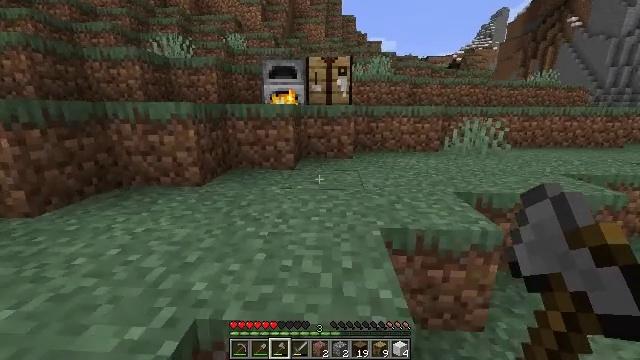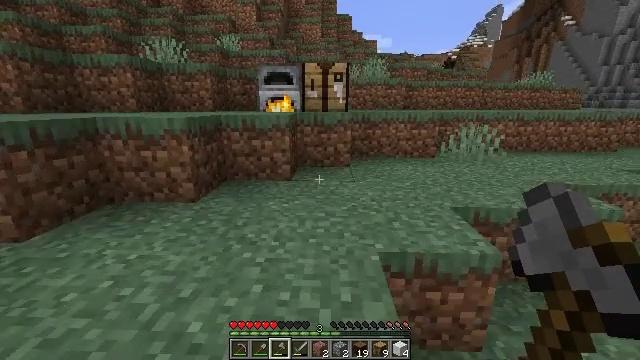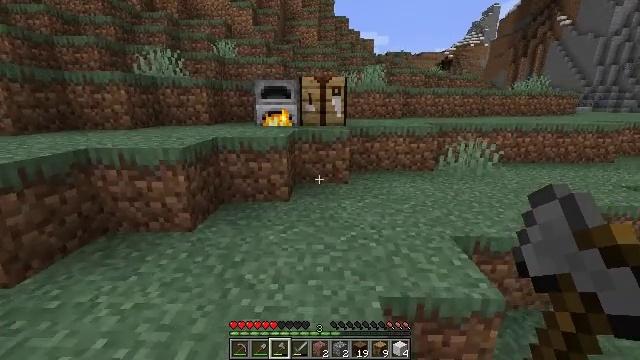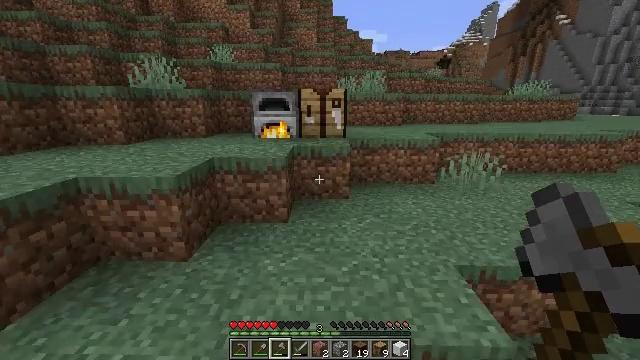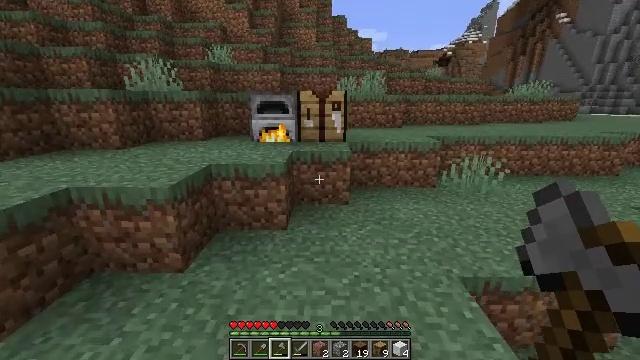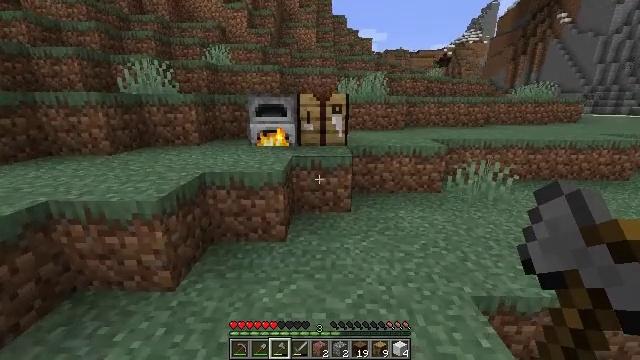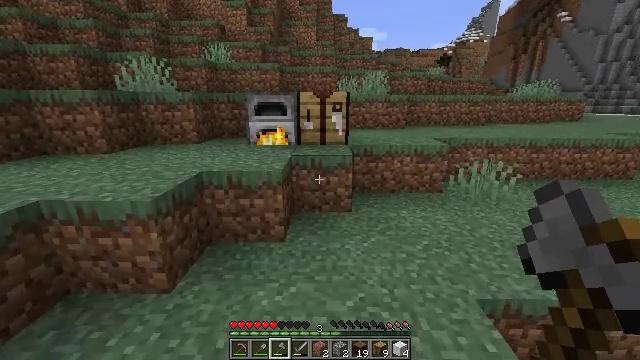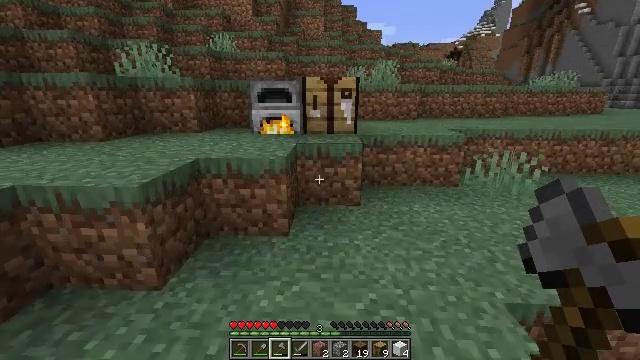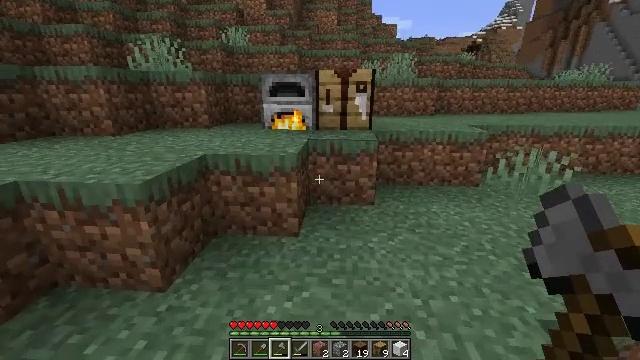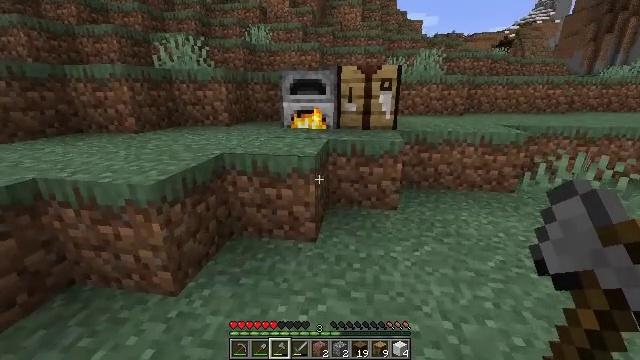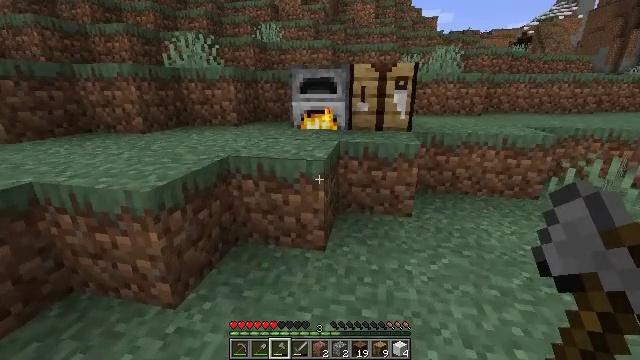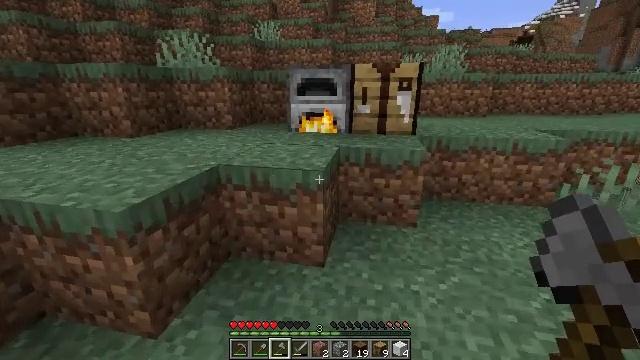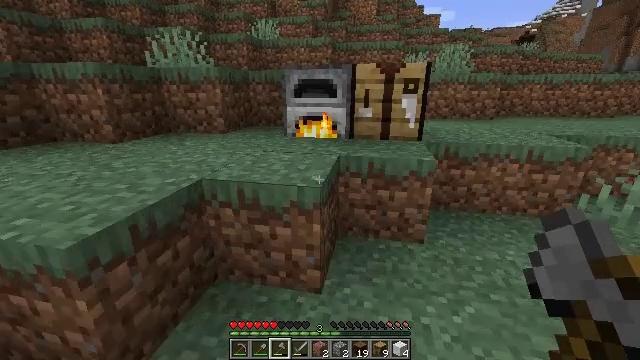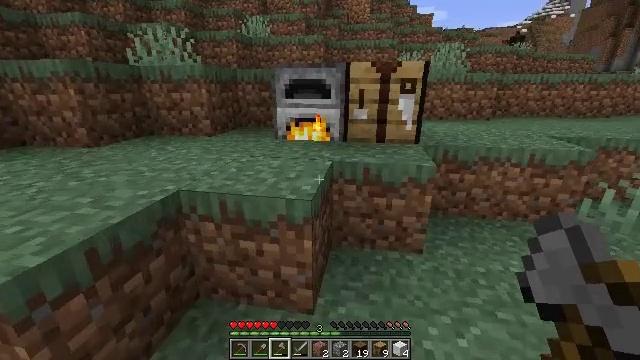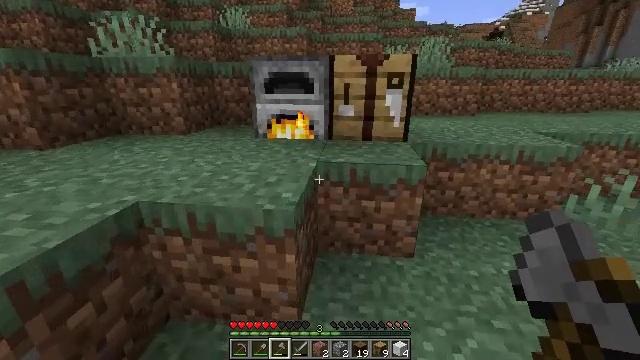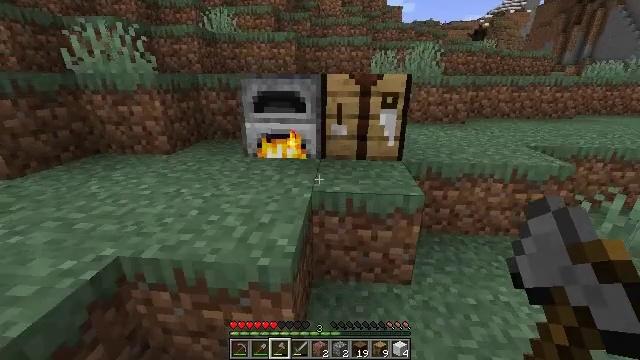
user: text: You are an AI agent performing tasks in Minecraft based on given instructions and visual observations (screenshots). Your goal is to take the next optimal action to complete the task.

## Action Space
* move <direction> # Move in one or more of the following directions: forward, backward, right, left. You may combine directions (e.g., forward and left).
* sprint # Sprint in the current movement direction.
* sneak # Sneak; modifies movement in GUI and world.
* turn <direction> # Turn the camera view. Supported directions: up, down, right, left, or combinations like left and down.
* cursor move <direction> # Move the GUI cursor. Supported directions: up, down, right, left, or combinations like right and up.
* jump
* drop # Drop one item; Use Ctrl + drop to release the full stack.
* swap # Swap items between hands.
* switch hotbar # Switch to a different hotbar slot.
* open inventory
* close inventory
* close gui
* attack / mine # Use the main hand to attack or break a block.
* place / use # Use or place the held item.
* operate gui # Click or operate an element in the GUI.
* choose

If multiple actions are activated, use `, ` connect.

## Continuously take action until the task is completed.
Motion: motion action
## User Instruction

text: craft item air
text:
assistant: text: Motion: move forward, jump
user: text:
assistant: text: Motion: move forward, jump
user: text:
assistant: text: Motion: move forward, jump
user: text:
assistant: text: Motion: move forward
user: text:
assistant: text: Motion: move forward
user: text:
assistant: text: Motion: move forward
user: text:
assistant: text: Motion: move forward, turn left
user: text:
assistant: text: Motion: move forward, turn left
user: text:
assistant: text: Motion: move forward, turn left
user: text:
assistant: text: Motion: move forward, turn left
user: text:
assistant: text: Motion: move forward
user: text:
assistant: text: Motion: move forward
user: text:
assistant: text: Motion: move forward, turn right
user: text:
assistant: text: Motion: move forward, turn right and down
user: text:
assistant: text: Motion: move forward and move left, turn right and down, jump
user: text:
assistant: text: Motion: move forward and move left, turn right and down, jump
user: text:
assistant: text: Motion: move forward and move left, turn right and down, jump
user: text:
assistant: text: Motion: move forward and move left, turn right and down, jump
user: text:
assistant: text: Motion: move forward and move left, turn right and down, jump
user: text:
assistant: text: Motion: move forward and move left, turn right
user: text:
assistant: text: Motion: move forward and move left, turn right
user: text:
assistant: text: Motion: move forward and move left
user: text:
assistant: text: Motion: move forward, turn left and up
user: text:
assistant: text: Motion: move forward, turn left and up
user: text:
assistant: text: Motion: move forward, turn left and up
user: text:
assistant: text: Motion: move forward, turn up
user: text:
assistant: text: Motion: move forward, turn left
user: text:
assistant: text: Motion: no_op
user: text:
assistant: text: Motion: no_op
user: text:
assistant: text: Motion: no_op